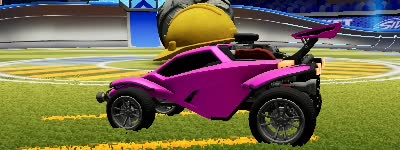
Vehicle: octane